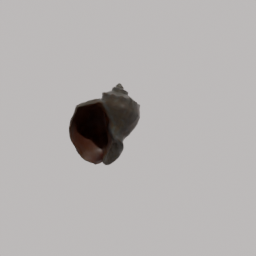
Label: animals